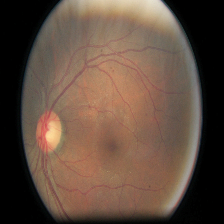
Diabetic retinopathy grade: Moderate